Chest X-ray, PA view. Patient: 39 years old, sex M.
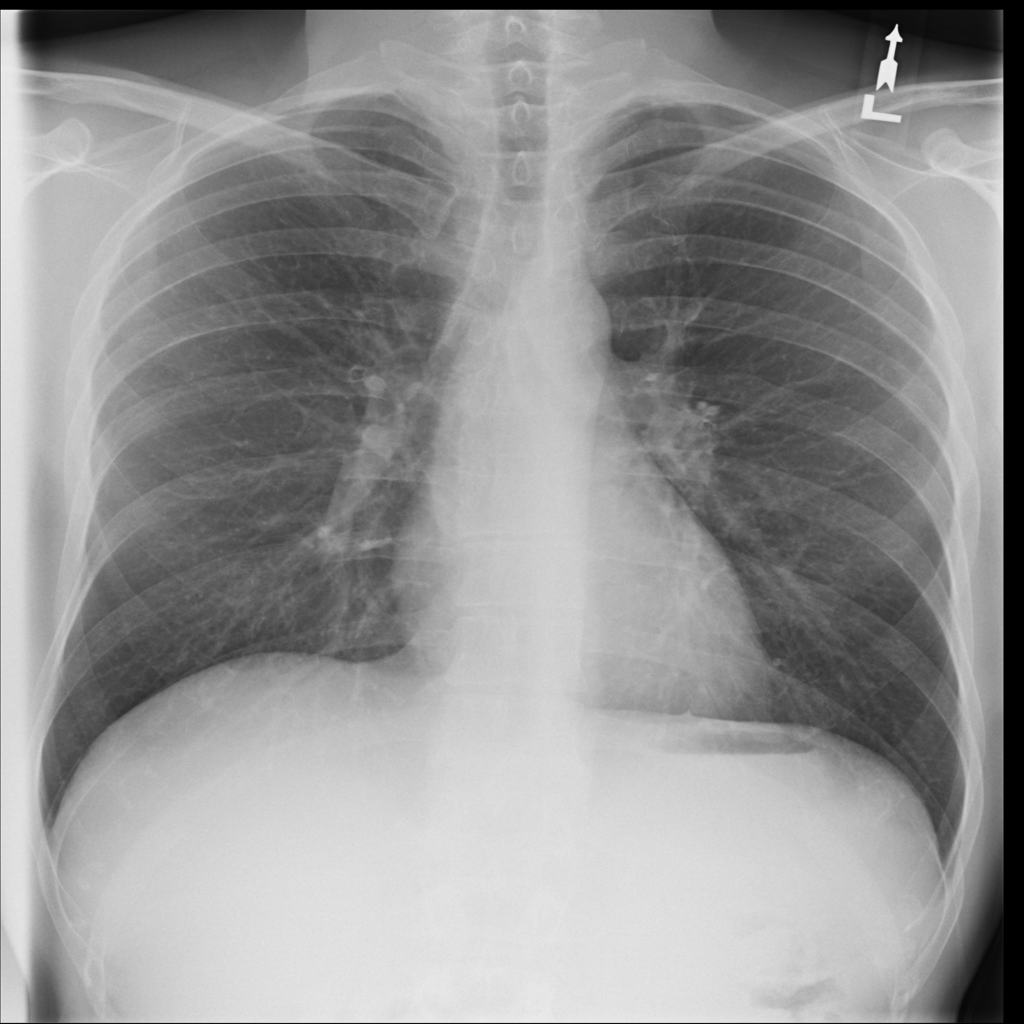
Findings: No Finding